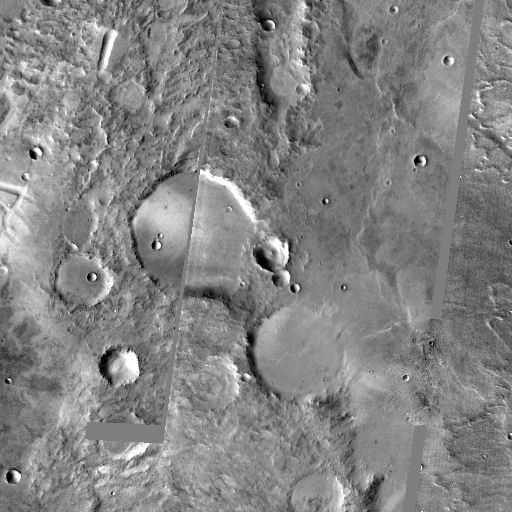
Crater classes present: Background, Other, Buried, Secondary